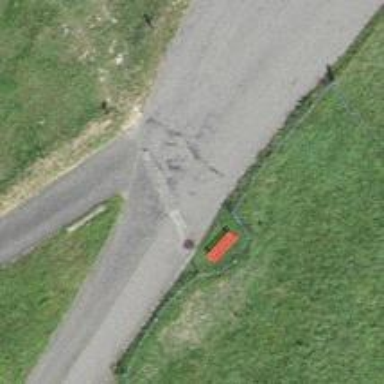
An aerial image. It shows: Red bench.